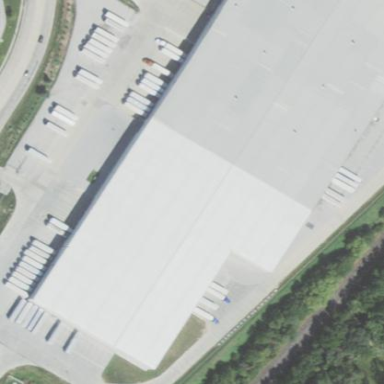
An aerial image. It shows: Warehouse.